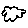
Label: cloud